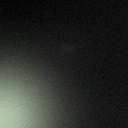
Screen state: off